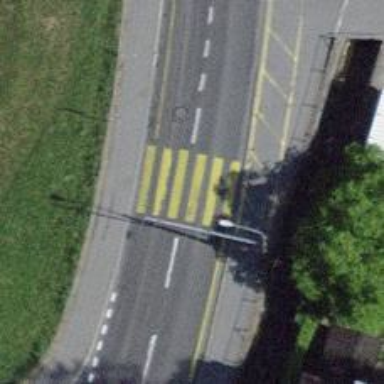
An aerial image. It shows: Footway with zebra crossing.